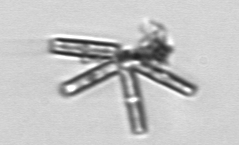
Label: Thalassionema